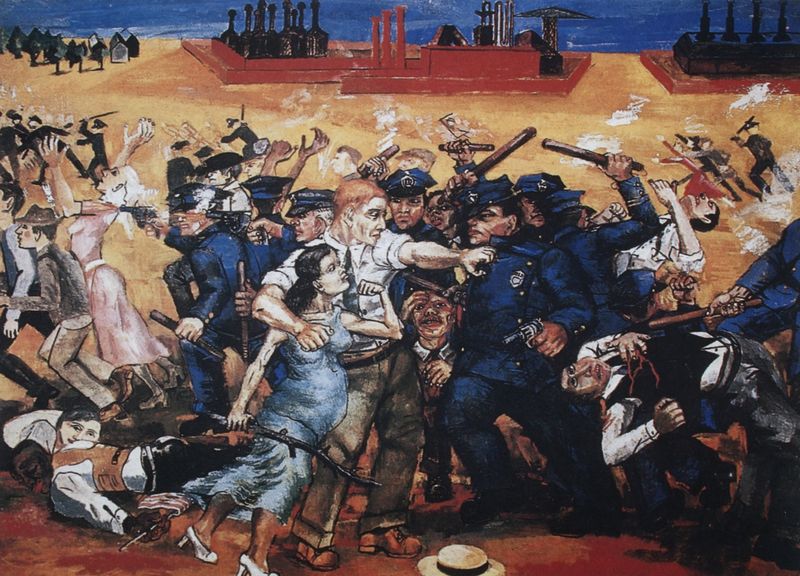
Titel: American Tragedy
Künstler: Philip Evergood
Institution: (Privatsammlung)
Schlagwörter: blau, gemälde, himmel, kampf, mann, weiß, ocker, stadt, frau, hut, hüte, männer, schwarz, rot, mützen, rosa, stock, schornsteine, amerika, fabrik, arbeiter, industrie, gewalt, liegend, kran, knüppel, polizei, polizisten, revolution, uniform, uniformen, aufstand, schlägerei, schrei, schießen, staat, pistole, fabriken, sozialismus, erschiessen, sozialistisch, wehren, prügelei, schüsse, kommunistisch, strassenkampf